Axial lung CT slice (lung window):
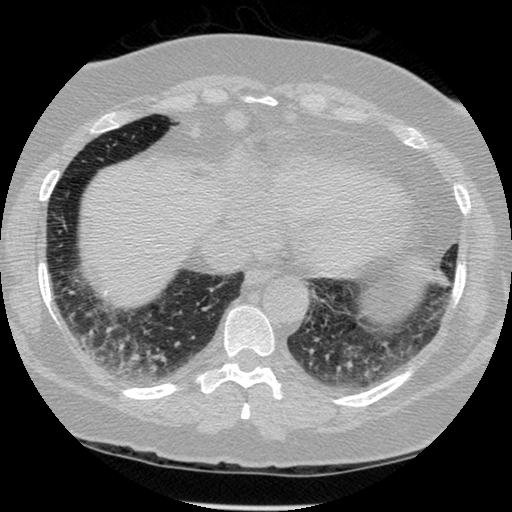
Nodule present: no